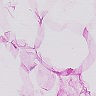
Metastatic tissue present: no